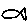
Label: fish